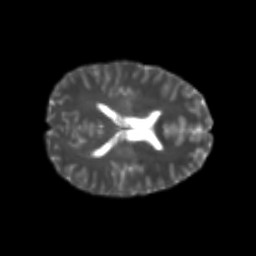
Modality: T2w
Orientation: axial
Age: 24
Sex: female
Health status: healthy
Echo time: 0.074 s